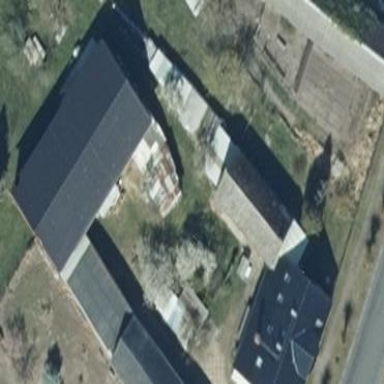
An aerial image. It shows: Flat-roofed building with grey roof.